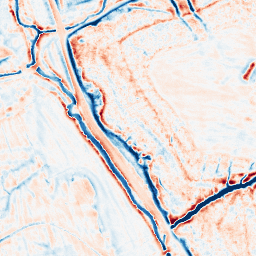
Category: edge_preserving
Decomposition family: bilateral
Decomposition parameters: d: 15
sigma_color: 150
sigma_space: 50
Upsampling method: edge_directed
Upsampling parameters: scale: 4
Upsampling scale: 4